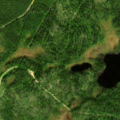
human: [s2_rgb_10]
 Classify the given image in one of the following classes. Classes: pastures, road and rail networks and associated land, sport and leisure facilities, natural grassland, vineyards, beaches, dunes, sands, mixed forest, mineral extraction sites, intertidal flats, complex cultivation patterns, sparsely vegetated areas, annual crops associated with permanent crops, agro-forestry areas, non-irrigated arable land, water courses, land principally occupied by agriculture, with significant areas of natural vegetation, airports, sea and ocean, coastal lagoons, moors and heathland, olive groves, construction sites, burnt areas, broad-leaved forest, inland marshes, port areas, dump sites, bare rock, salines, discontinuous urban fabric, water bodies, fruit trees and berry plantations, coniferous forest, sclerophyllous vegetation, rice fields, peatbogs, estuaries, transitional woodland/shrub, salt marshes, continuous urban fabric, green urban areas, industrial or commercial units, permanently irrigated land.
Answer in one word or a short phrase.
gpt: coniferous forest, transitional woodland/shrub